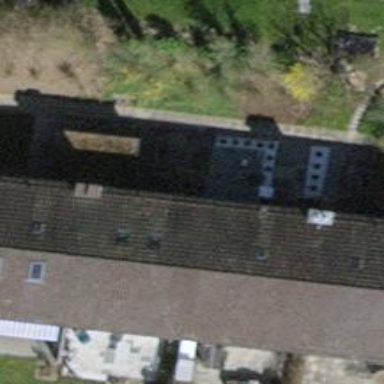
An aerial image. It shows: Building with tiled roof.